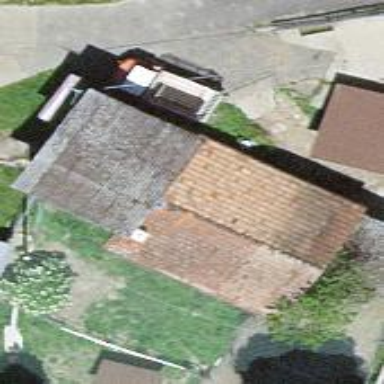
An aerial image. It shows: Barn.